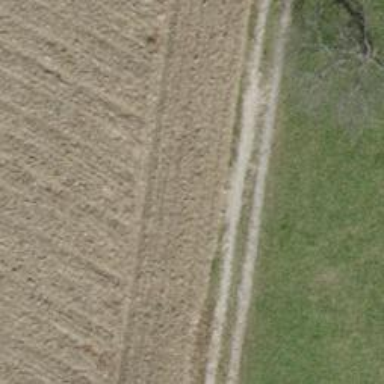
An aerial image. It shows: Track road with fine gravel surface.